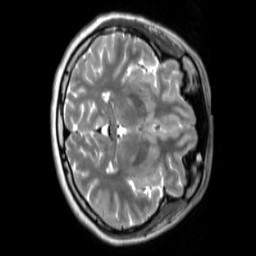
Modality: T2w
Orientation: axial
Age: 23
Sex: female
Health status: ill
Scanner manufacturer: siemens
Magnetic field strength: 3 T
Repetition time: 2.8 s
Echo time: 0.326 s